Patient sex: M
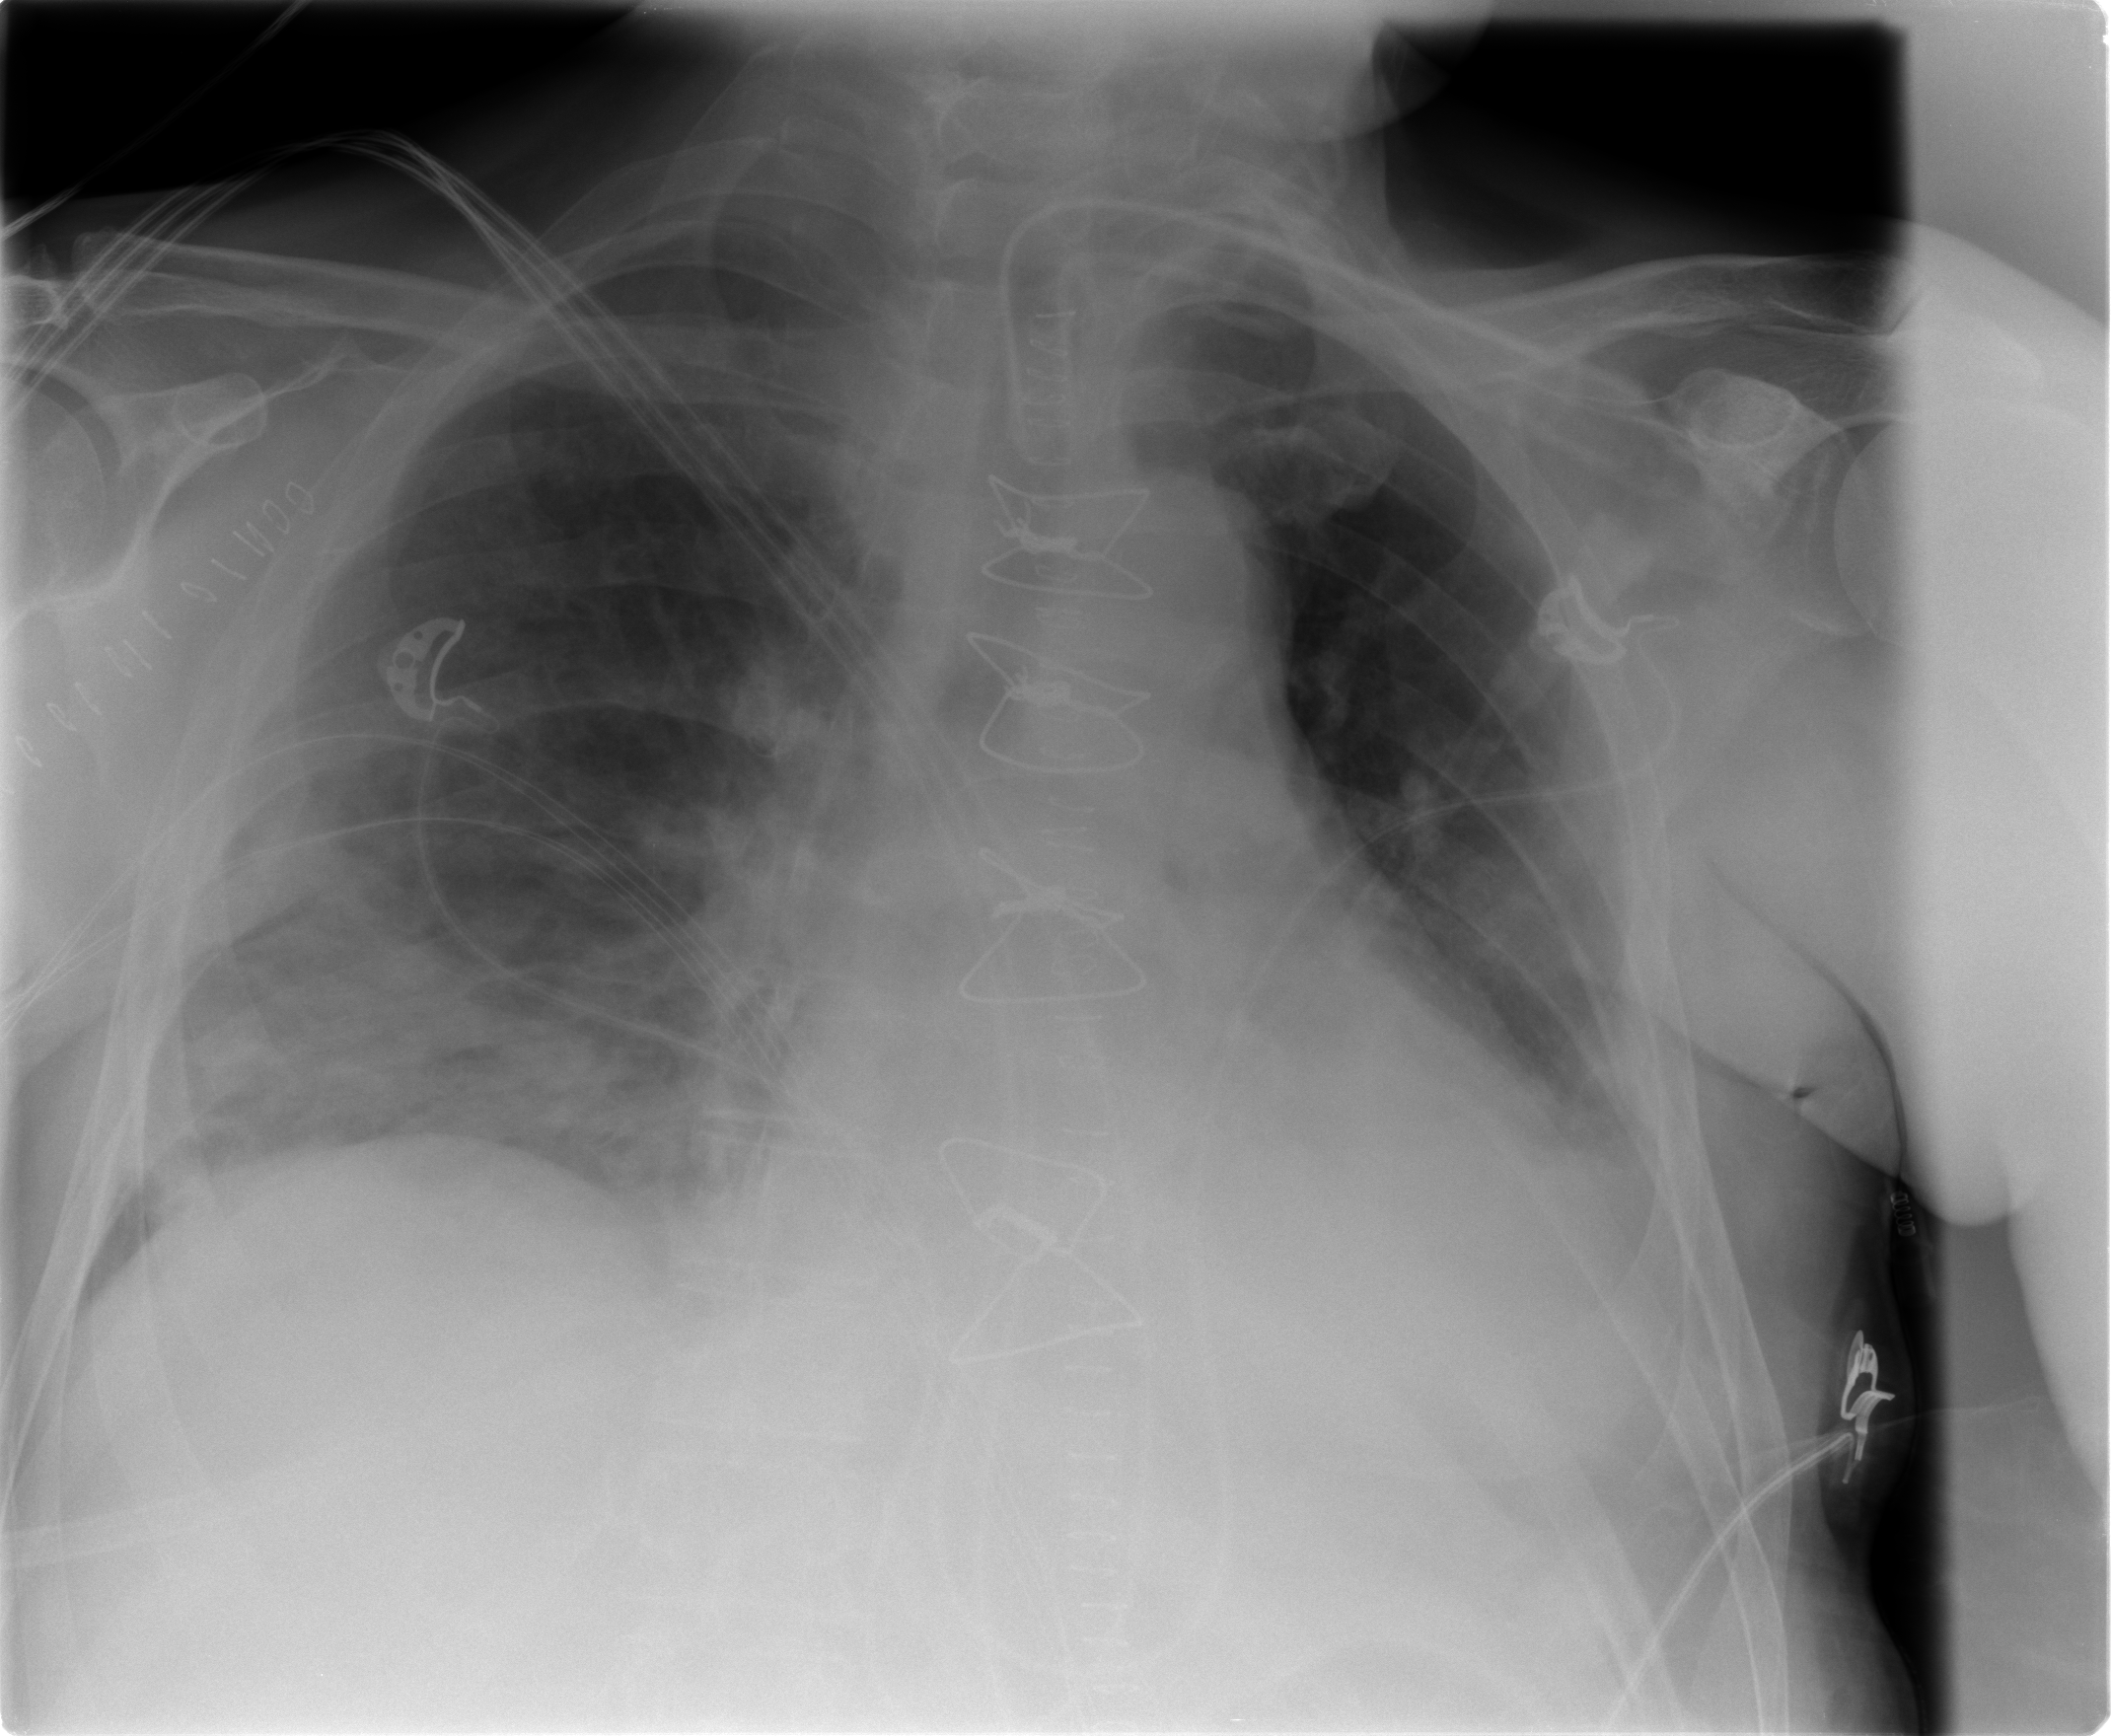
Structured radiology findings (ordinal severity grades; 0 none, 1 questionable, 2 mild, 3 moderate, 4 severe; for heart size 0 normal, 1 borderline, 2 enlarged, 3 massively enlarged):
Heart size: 2
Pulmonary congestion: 2
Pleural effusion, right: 0
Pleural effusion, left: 0
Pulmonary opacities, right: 2
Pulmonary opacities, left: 0
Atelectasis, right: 2
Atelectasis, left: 0